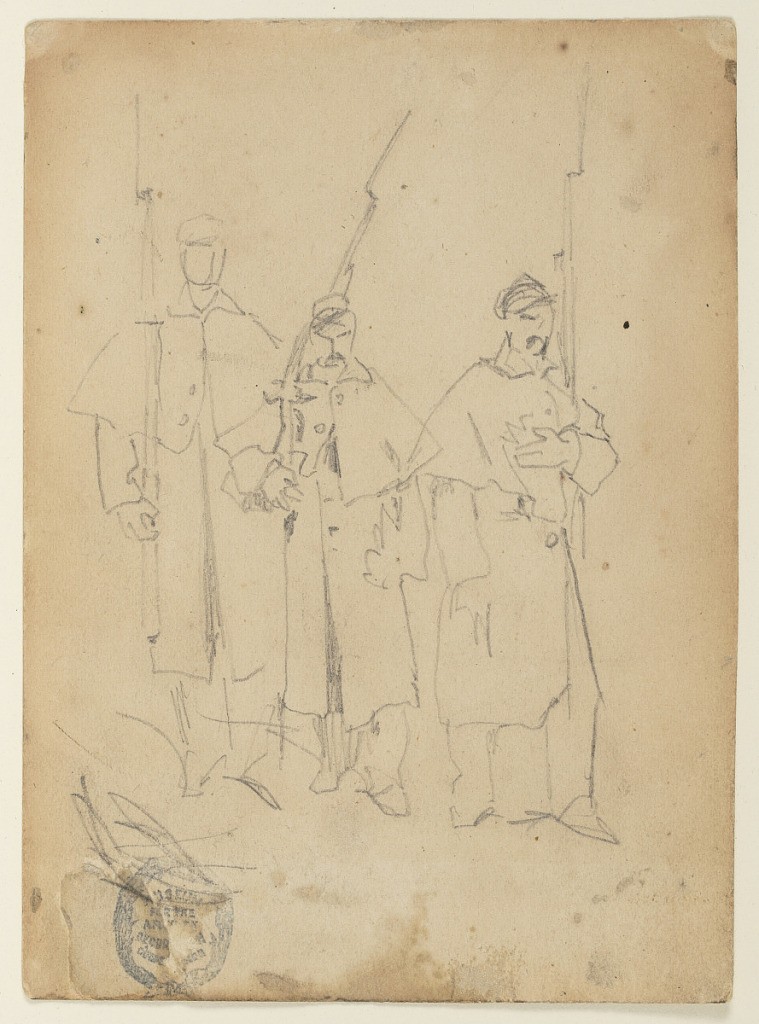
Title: Three Soldiers
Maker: Winslow Homer, American, 1836–1910
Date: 1862
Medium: Graphite on cream paper
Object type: Drawing
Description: Vertical view of three soldiers with rifles with fixed bayonets.